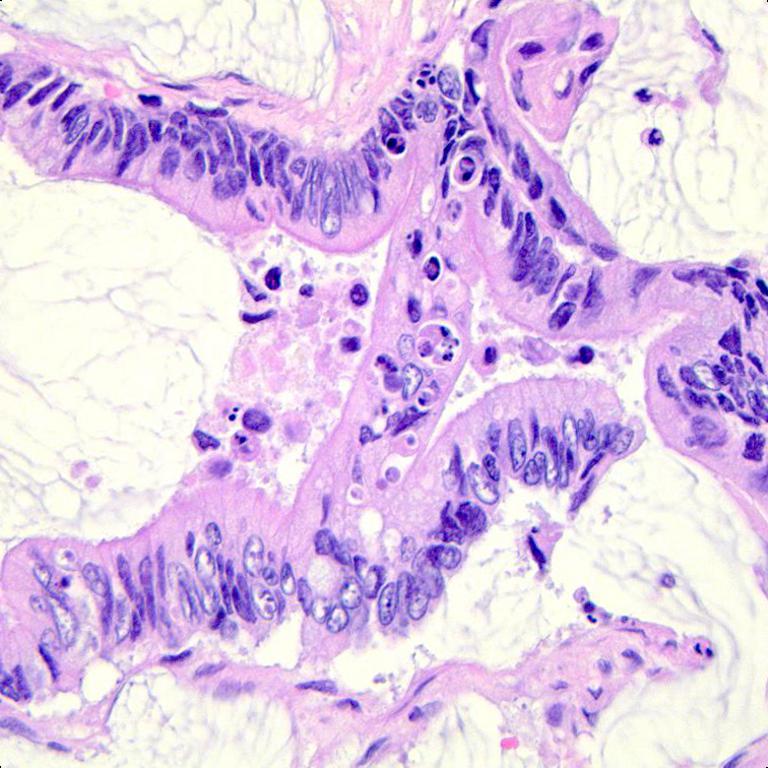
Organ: colon
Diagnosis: adenocarcinomas